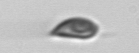
Label: Cryptophyta